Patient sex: M
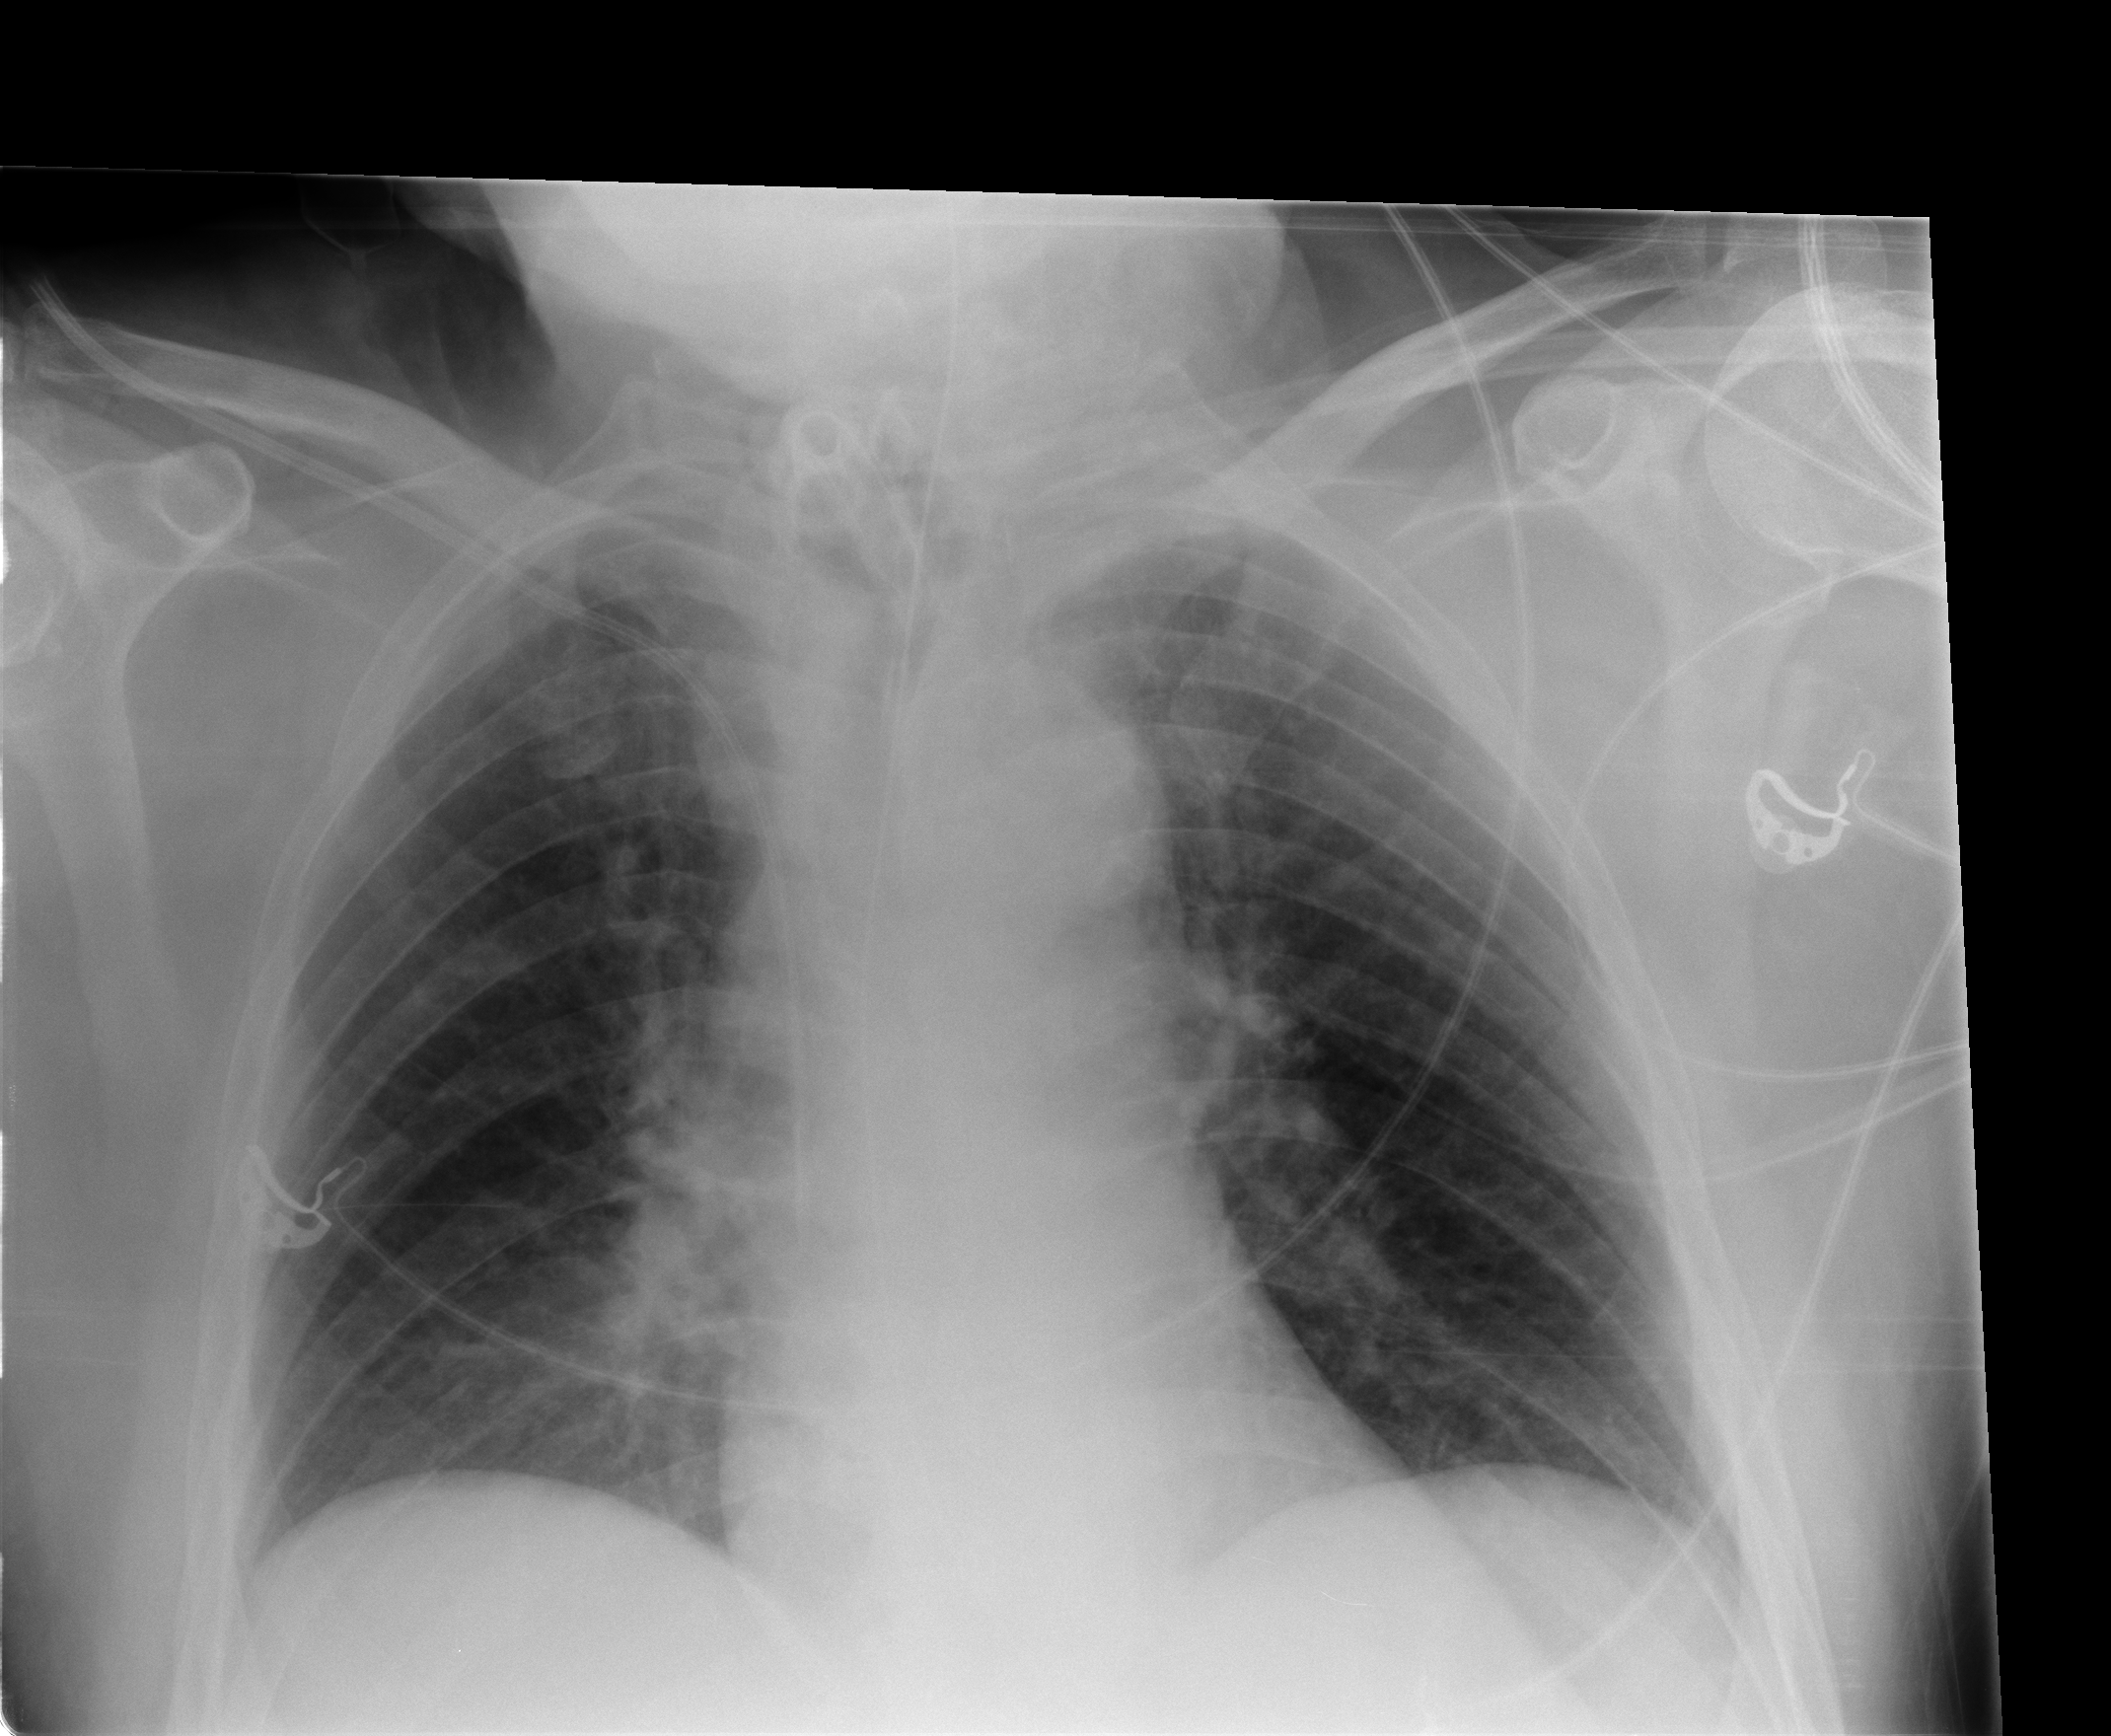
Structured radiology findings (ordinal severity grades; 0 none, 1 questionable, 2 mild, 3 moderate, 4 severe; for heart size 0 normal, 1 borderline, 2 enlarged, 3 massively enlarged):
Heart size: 0
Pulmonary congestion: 0
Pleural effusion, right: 0
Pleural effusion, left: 0
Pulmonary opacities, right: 1
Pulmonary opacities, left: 0
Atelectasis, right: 0
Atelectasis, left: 0